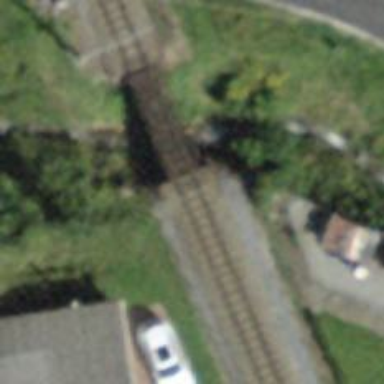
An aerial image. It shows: Narrow-gauge railway with single track. The railway is electrified with contact line.